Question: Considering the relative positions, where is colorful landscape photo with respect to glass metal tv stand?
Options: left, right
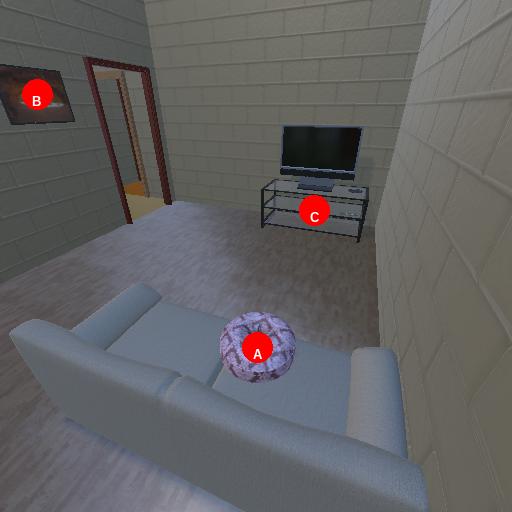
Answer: left